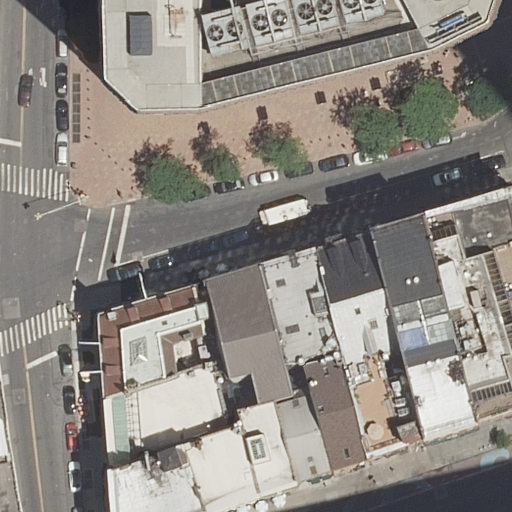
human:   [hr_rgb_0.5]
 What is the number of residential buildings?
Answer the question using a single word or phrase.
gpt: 12

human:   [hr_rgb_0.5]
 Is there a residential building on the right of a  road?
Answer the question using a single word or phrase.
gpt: yes

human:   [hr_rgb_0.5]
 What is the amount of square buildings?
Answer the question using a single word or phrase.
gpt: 0

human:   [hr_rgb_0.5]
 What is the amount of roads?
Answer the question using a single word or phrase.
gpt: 7

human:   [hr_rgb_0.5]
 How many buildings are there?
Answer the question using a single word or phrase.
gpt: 12

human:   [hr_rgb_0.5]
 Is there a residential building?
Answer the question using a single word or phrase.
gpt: yes

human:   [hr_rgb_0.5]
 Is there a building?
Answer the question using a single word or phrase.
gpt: yes

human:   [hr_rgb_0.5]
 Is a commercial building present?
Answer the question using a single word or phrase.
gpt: no

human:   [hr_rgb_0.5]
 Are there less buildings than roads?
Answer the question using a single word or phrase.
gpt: no

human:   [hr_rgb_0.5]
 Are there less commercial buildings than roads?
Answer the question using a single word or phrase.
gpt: yes

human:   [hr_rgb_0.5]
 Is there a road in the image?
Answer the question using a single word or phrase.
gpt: yes

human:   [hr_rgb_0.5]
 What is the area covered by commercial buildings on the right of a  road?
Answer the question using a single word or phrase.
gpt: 0m2

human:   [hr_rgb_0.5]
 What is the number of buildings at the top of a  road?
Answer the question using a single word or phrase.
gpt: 10

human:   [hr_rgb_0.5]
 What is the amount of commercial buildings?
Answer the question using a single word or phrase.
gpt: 0

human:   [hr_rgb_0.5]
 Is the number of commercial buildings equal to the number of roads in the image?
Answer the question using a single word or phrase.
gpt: no

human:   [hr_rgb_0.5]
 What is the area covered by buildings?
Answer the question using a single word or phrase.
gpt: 4703m2

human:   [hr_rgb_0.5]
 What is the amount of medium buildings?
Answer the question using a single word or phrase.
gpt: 10

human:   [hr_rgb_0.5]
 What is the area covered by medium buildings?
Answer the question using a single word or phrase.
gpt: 2465m2

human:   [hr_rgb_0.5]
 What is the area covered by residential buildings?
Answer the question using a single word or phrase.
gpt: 4703m2

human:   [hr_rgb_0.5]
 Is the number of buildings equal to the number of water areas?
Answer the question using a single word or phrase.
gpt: no

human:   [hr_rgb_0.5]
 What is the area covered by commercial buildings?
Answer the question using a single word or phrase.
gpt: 0m2

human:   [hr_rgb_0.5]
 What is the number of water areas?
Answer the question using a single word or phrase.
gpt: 0

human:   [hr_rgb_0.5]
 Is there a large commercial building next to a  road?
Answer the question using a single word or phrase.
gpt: no

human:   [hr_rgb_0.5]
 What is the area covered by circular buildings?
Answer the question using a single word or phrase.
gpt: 0m2

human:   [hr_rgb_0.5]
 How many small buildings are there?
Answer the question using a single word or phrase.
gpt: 0

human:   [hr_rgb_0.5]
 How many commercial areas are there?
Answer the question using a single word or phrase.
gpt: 0

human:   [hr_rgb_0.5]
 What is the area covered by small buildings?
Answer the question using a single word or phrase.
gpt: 0m2

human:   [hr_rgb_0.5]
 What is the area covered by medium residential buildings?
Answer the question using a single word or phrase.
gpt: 2465m2

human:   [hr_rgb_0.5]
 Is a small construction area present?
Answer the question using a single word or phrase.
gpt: no

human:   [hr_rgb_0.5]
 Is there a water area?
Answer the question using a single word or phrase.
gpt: no

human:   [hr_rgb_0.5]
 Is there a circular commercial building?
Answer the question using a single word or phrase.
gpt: no

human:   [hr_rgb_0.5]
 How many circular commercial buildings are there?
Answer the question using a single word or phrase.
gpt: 0

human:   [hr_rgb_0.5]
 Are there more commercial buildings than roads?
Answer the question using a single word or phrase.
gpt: no

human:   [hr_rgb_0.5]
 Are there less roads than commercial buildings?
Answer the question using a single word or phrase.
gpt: no

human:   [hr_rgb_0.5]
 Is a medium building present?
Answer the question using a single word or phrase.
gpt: yes

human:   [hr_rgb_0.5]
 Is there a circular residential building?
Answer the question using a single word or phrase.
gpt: no

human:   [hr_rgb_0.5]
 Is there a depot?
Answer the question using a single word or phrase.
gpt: no

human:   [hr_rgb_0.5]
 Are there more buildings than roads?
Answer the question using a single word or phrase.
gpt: yes

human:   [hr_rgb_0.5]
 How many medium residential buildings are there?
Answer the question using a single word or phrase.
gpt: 10

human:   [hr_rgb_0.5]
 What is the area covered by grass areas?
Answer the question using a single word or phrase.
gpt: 0m2

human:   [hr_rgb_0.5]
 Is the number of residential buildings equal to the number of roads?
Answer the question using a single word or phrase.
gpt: no

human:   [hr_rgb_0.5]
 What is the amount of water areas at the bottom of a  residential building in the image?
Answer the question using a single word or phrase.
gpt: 0

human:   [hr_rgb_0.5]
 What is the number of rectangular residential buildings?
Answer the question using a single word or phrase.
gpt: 6

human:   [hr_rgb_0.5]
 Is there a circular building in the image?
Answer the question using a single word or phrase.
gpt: no

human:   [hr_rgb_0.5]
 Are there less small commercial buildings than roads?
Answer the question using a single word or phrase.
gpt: yes

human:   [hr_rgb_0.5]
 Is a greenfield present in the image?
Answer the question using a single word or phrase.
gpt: no

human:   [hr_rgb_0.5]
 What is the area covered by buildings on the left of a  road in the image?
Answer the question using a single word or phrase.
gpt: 3712m2

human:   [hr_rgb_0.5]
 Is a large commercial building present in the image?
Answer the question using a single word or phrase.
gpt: no

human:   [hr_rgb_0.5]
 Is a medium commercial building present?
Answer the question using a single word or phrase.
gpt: no

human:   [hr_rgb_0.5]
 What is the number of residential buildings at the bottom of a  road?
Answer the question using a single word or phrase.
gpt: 11

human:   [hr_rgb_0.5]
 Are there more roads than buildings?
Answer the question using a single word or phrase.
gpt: no

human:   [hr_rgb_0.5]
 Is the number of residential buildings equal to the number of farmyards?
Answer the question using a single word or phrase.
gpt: no

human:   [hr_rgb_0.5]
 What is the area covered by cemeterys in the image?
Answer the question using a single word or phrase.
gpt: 0m2

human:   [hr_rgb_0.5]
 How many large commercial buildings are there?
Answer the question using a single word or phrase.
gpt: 0

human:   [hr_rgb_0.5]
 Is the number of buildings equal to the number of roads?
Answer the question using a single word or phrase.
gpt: no

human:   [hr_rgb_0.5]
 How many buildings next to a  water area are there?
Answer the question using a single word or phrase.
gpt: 0

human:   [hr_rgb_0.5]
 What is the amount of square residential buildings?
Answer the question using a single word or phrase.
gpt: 0

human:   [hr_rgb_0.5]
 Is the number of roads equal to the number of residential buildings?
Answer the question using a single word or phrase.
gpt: no

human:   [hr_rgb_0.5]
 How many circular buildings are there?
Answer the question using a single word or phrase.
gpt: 0

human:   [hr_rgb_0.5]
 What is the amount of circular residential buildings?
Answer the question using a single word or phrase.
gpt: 0

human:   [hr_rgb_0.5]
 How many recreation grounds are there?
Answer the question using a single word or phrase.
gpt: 0

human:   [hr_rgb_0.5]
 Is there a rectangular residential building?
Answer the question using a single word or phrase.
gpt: yes

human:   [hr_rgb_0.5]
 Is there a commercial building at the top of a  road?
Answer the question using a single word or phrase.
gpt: no

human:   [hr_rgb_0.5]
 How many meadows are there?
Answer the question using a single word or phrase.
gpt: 0